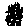
Label: cat